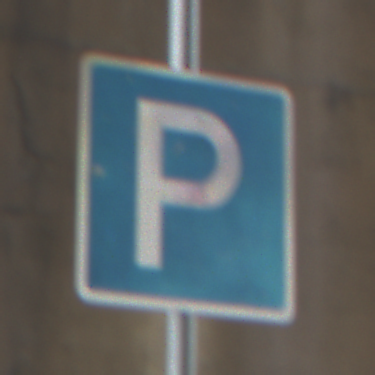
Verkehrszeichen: Parken
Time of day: Midday
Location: Roofed (Beach)
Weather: Overcast
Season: NotSpecified
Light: Natural